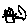
Label: cat